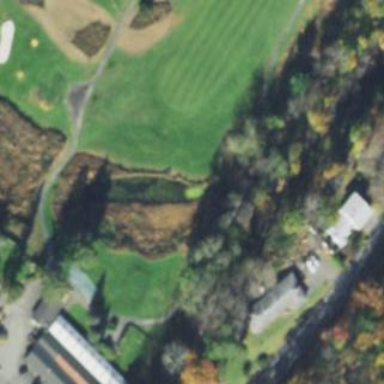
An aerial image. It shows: Rough area in golf course.